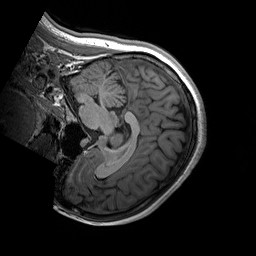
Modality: T1w
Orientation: sagittal
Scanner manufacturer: siemens
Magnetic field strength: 3 T
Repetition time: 2.2 s
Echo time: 0.00244 s